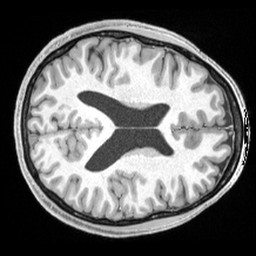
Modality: T1w
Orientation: axial